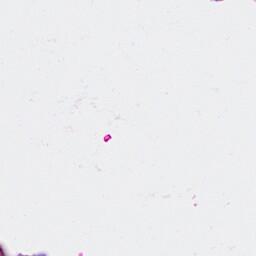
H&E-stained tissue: Breast